Field crop: tomato
Growth stage: 1
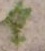
Species: portulaca